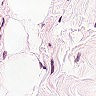
Metastatic tissue present: no